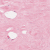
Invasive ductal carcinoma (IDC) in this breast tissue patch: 0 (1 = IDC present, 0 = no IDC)